Field crop: maize
Growth stage: 2
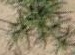
Species: salsola